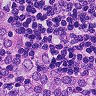
Metastatic tissue present: yes